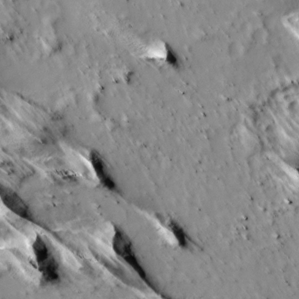
Label: non_frost